高一 · 计数
(2016$\cdot$平果县模拟) 在如图所示的程序框图中, 输入 $A=22, B=4$, 则输出的结果是 ( )

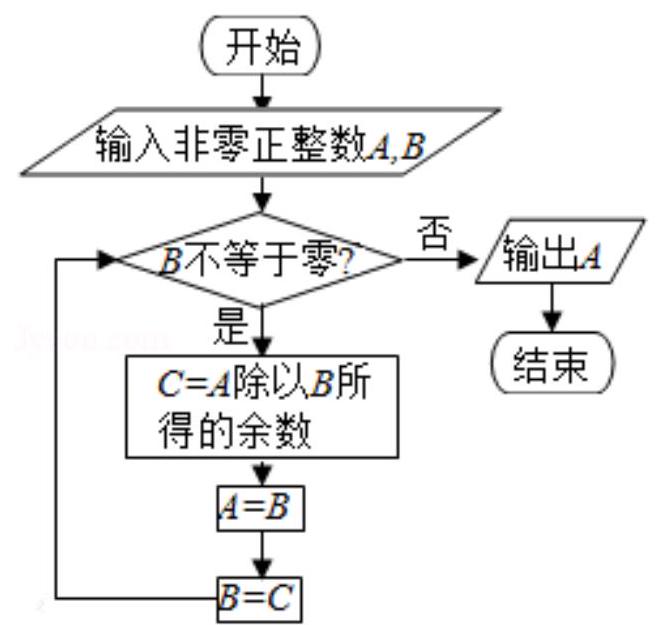
A. 0
B. 2
C. 4
D. 6
答案: B
解析: 解: 当 $B=4$, 满足进行循环的条件, $C=2, A=4, B=2$,

当 $B=2$, 满足进行循环的条件, $C=0, A=2, B=0$,

当 $B=0$, 不满足进行循环的条件,

故输出的 $A$ 值为 2 ,

故选: B.